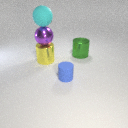
large yellow metal cylinder below large purple metal sphere